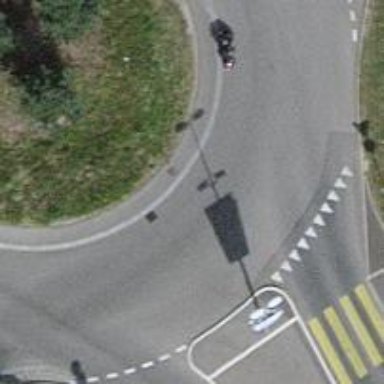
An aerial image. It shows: Secondary road with asphalt surface leading to roundabout.